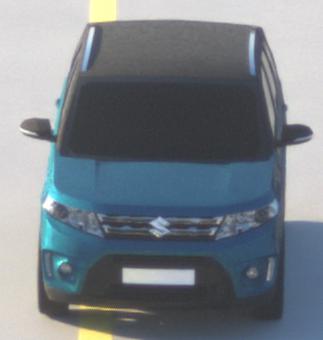
Make: Suzuki
Model: Vitara 1.6
Detailed model: Vitara (LY)
Model produced from: 2015/04
Model produced until: 2018/08
Doors: 5
Color: blue
Road condition: dry road
Daytime: sunrise or sunset
Contrast: medium contrast